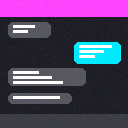
Screen state: on